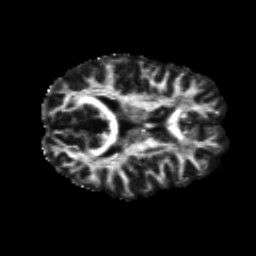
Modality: FA
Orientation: axial
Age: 24
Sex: female
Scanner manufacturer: siemens
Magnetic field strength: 3 T
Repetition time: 8.8 s
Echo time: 0.085 s